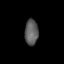
Tissue: skin
Cell type: Fibroblasts
Senescence score: 0.69
Nuclear area (px): 339
Mean DAPI intensity: 93.142